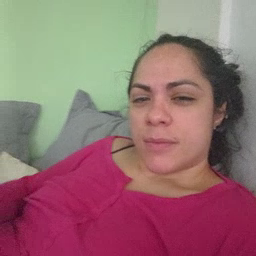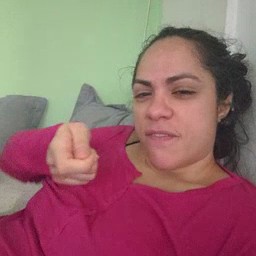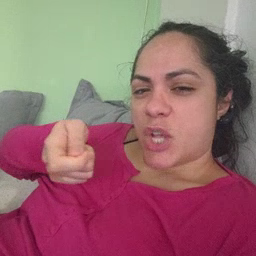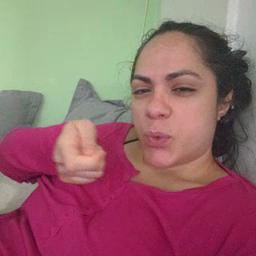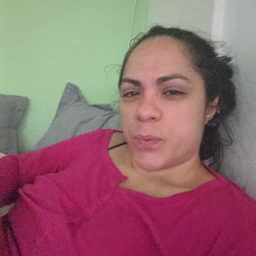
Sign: vacuum